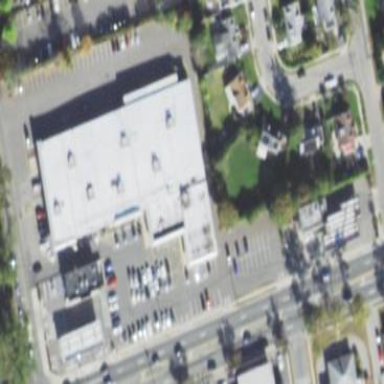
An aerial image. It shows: Retail area.